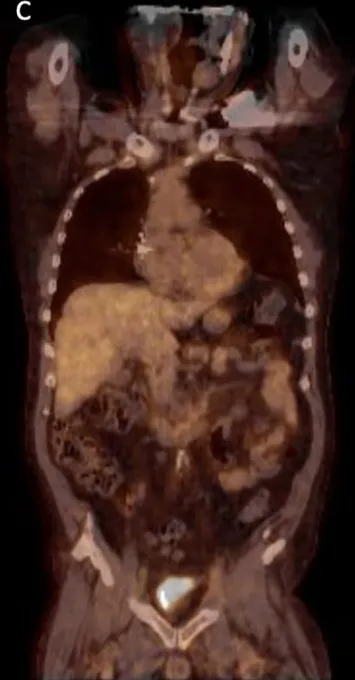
Positron emission tomography with. In ventral.
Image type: radiology (pet)